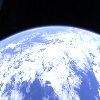
Label: cloud